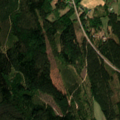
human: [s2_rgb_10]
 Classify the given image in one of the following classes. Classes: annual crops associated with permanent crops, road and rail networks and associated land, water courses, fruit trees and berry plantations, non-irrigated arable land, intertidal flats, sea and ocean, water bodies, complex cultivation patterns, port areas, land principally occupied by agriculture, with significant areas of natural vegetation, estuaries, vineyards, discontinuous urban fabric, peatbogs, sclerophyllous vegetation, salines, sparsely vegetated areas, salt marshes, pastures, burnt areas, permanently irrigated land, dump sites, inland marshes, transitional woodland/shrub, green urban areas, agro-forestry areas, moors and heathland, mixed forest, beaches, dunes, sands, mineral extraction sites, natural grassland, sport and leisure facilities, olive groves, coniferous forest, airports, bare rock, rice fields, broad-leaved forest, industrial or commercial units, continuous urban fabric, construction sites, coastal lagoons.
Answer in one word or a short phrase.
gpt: land principally occupied by agriculture, with significant areas of natural vegetation, coniferous forest